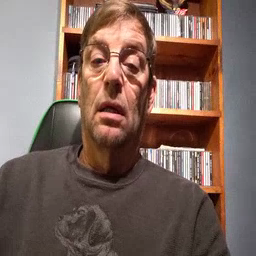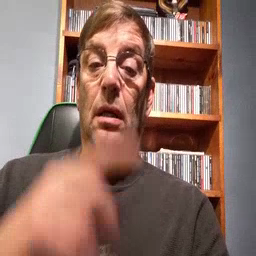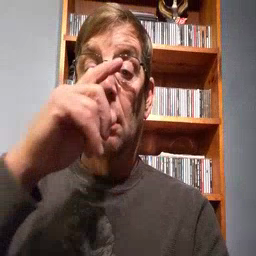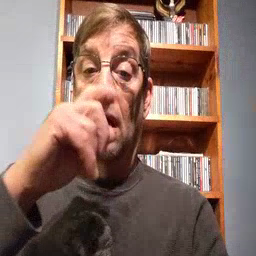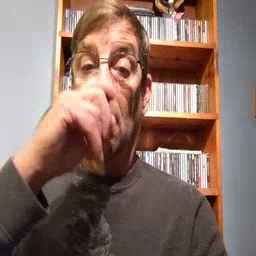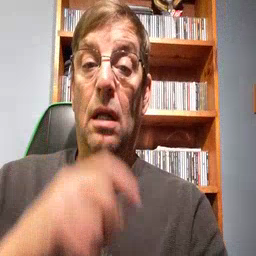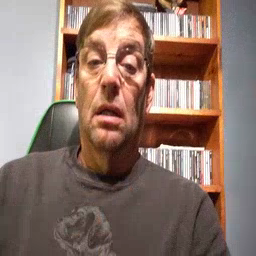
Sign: doll